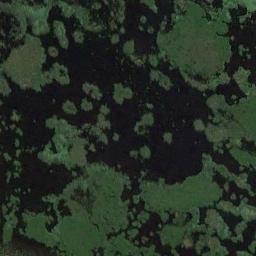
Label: wetland